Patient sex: F
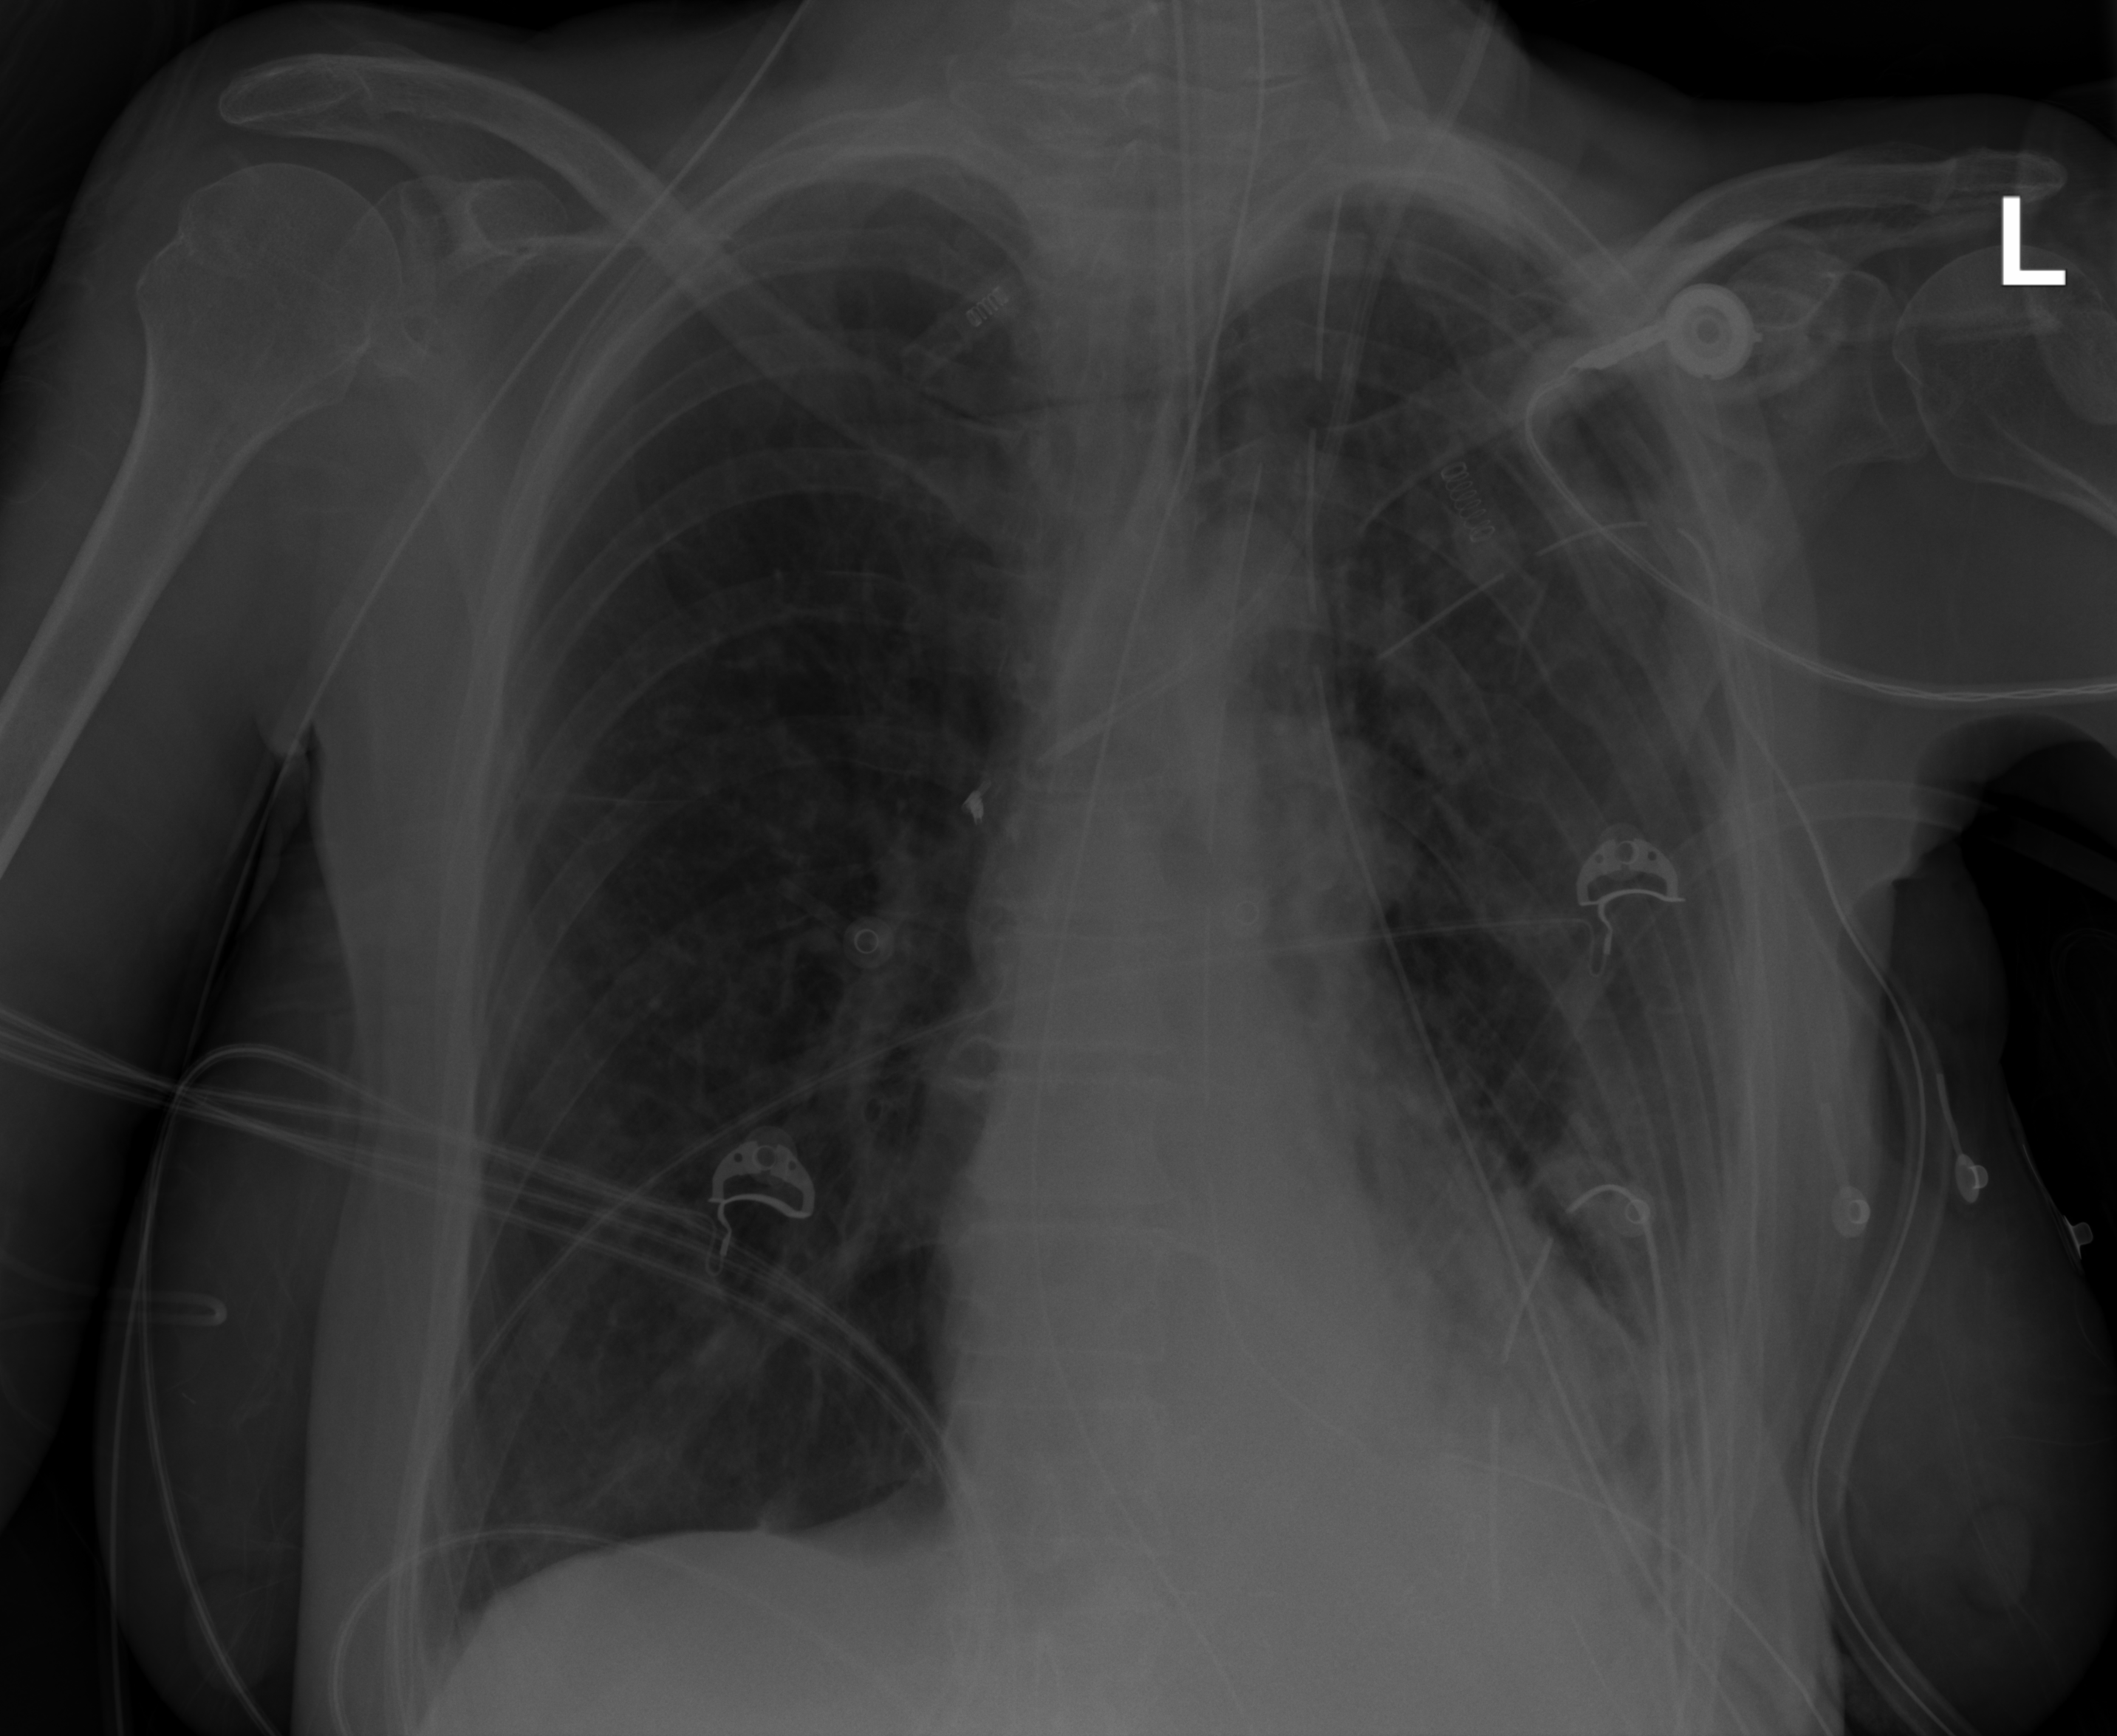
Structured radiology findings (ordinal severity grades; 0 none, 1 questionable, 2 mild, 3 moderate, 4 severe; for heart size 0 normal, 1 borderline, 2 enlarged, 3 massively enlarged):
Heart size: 0
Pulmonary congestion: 1
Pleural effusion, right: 0
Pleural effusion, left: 2
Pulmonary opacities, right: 0
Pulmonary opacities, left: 2
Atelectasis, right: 2
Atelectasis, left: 2